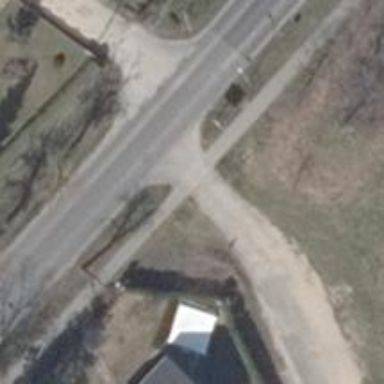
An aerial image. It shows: Unmarked crossing on the road.